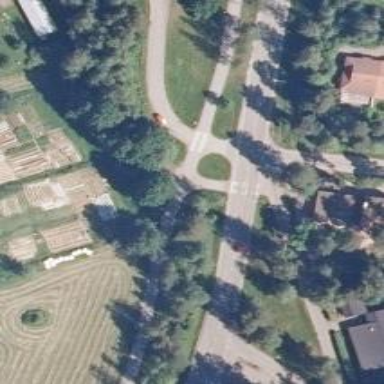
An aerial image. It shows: Road with "give way" sign.